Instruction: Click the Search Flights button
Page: home
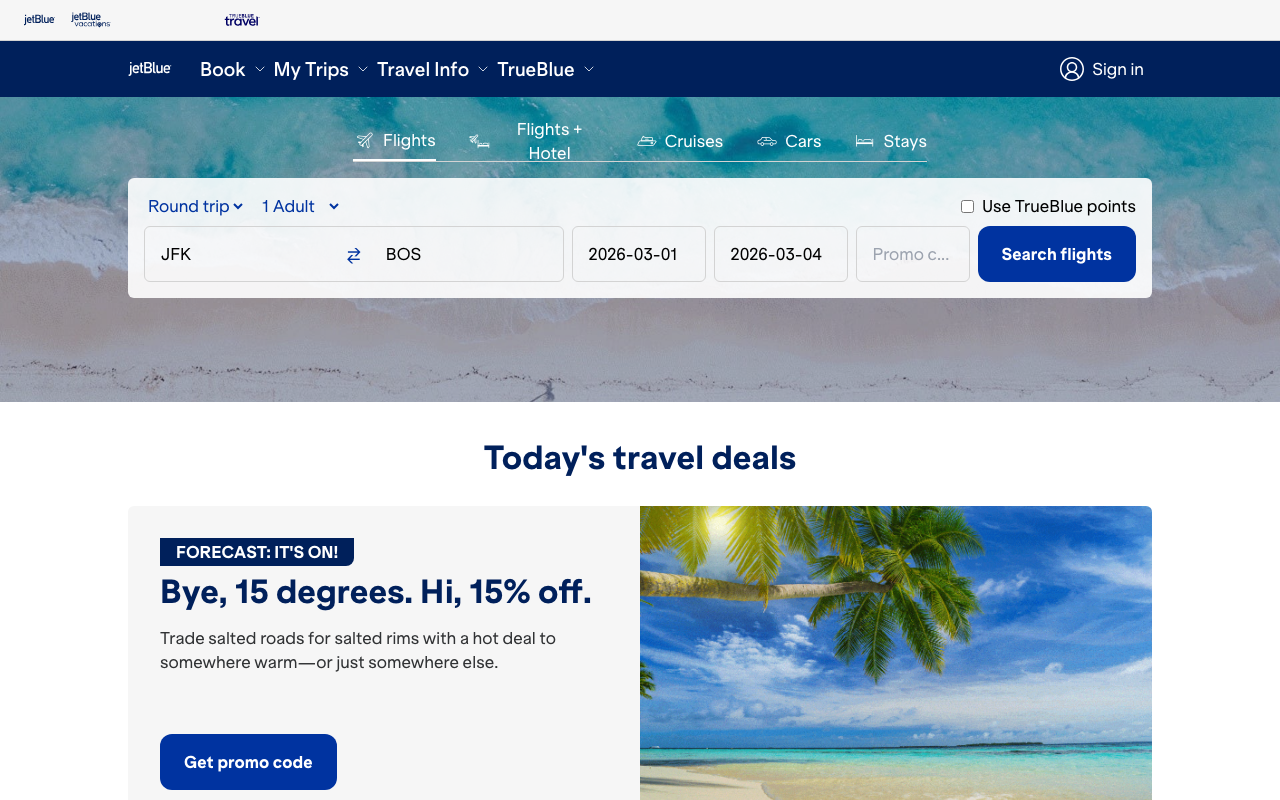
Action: click